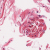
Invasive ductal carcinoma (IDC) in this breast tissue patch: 0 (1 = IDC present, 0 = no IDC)